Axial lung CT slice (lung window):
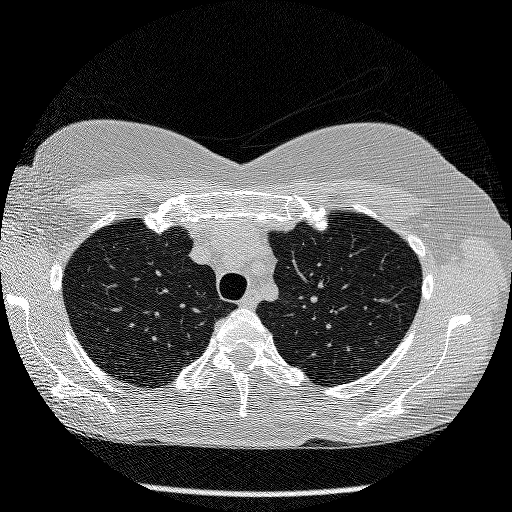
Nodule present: no